Question: Question is:
> Create a text file named team.txt and store 8 football team names and their best player, separate the player from the team name by a comma.
Create a program that reads from the text file and displays a random
team name and the first letter of the player's first name and the first letter of their surname.

'''
import random
teamList = open("team.txt", "r")
data = teamList.readlines()
randomChoice = random.choice(range(8))
teamName =[["arsenal"],["tottenham"],["chelsea"],["westham"],["city"],["united"],["barcelona"],["liverpool"]]
player =[["kane"],["messi"],["ronaldo"],["ronaldino"],["ibrahimovic"],["neymar"],["salah"],["hazard"]]
for lines in data:
split = lines.split(',')
teamName.append(split[0])
player.append(split[1])
teamName = teamName[randomChoice]
letters = player[randomChoice]
print("
The team is ", teamName)
splitLetters = letters.append('')
print("And the first letter of the player's firstname and surname is")
for x in range(len(splitLetters)):
print((splitLetters[x][0]).upper())
'''
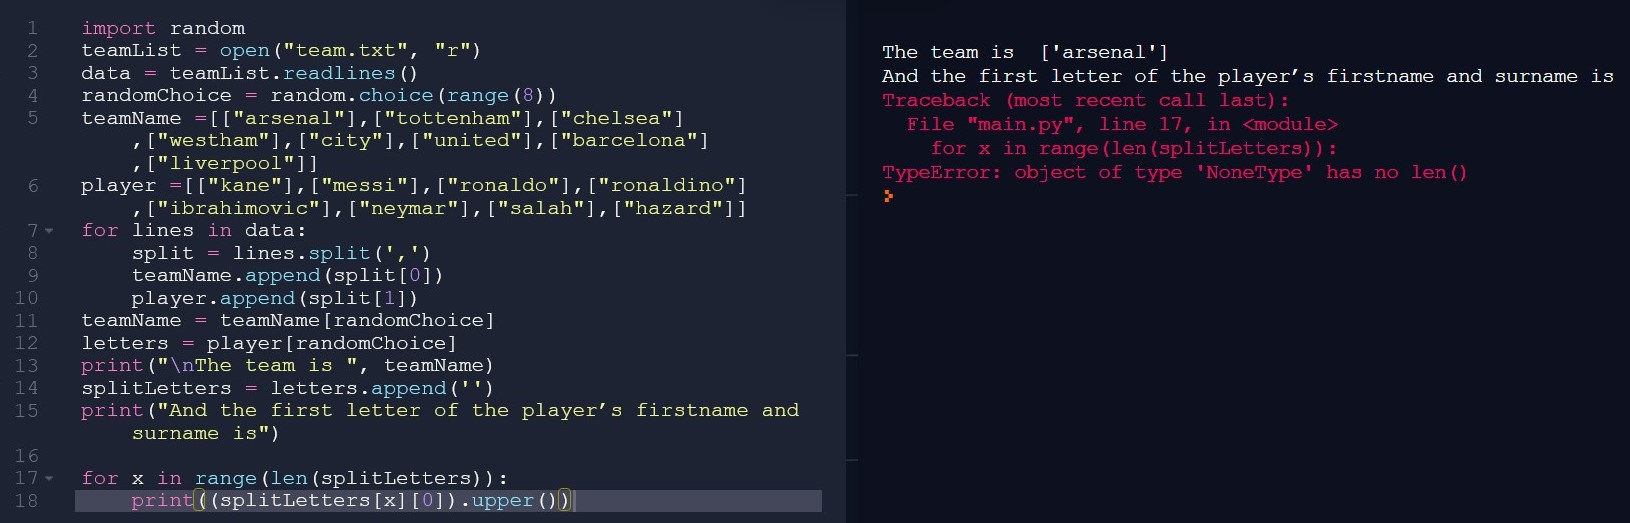
Answer: The issue is with this line:
'''
splitLetters = letters.append('')
'''
The issue is .append() does not return any value, so splitLetters is 'None' and therefore doesn't have a length. To use .append(), you need to append directly to the string (i.e letters.append('t') would append the string 't' to letters, but wouldn't return a value)
However, this is not necessary since you are appending an empty string '' to letters. Try removing the line 'splitLetters = letters.append('')' changing the second last line to:
'''
for x in range(len(letters)):
'''